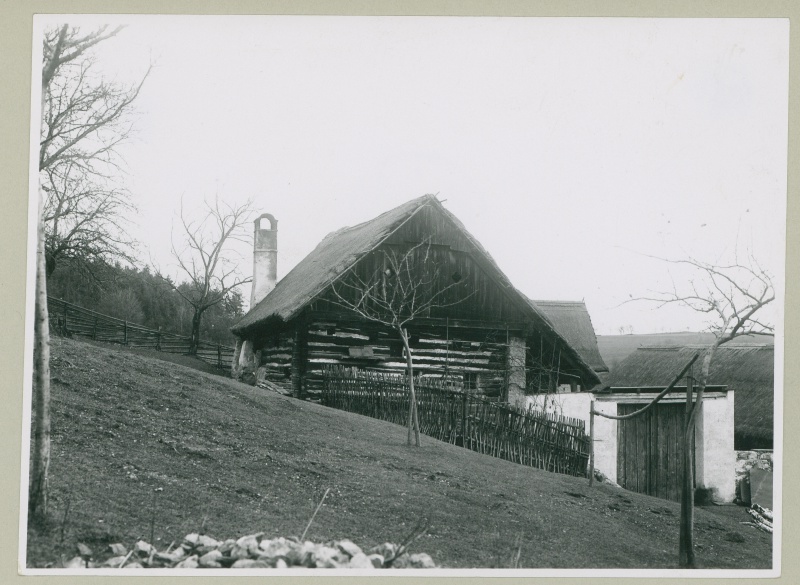
Institution: Österreichisches Museum für Volkskunde Wien
Schlagwörter: baum, berg, himmel, weiß, bäume, landschaft, holz, schwarz, tür, dach, gebäude, gras, haus, wiese, zaun, alt, wand, architektur, geschichte, stein, steine, häuser, hügel, kalt, natur, weide, einsam, hütte, land, schnur, wald, arbeit, bauern, kamin, landleben, schornstein, schuppen, garten, ruhe, wäscheleine, berge, gebirge, hang, verlassen, dorf, dächer, giebel, mauer, nebel, kahl, alm, steil, bauernhof, herbst, hof, winter, holzzaun, schlot, wohnung, brot, frühling, grass, bauer, tor, foto, fotografie, eingang, scheune, haufen, kälte, schwarzweiss, baun, friedhof, österreich, dunke, anwesen, ländlich, karg, bauernhaus, obstbäume, diagonale, klat, armut, holzhaus, vergangenheit, schwarz/weiß, abschüssig, garage, palisade, gra, früher, herkunft, wohngebiet, traditionell, damals, hügrl, altes haus, knödel, alte zeiten, #baum, hinterland, ländlichkeit, grafhaus, schornsteinwiese, h�tte, bauernhofinter, verlassener dorf, bâume, karkarg, hofnd, ibiza, ält, steinie, stänmmer